Question: My db table looks like that. I'm trying to generate nav. menu from db table. Here is my tables screenshot

I wanna get something like that
'''
<li><a href="?page=1">Level 1</a>
<ul>
<li><a href="?page=2">Level2</a>
<ul>
<li><a href="?page=3">Level3</a></li>
</ul>
</li>
</ul>
</li>
'''
And here is my recursive php function that generates nav function.
'''
<!doctype html>
<head>
<meta http-equiv="Content-Type" content="text/html; charset=utf-8" />
</head>
<?php
require 'core/includes/db.php';
function menu($parent, $level){
global $db;
$q = $db->query("select * from menu where parent = '$parent'");
if($level > 0 && $q->num_rows > 0){
echo '<ul>';
}
while($row=$q->fetch_object()){
echo "<li>".$q->name."</li>"; (line 14)
//display this level's children
menu($q->id, $level+1); (line 16)
}
if($level > 0 && $q->num_rows > 0){
echo '</ul>';
}
}
echo '<ul>' . menu(0,0) . '</ul>'
?>
'''
Actually it doesn't generate anything. It works recursively and getting bunch of errors in php logs.
'''
[15-Sep-2011 00:47:22] PHP Notice: Undefined property: mysqli_result::$id in E:\Web Server\smiths-heimann.az
av.php on line 16
[15-Sep-2011 00:47:22] PHP Notice: Undefined property: mysqli_result::$name in E:\Web Server\smiths-heimann.az
av.php on line 14
'''
What's wrong with my function? Please help to fix that
Final PHP CODE
'''
<!doctype html>
<head>
<meta http-equiv="Content-Type" content="text/html; charset=utf-8" />
</head>
<?php
require 'core/includes/db.php';
function menu($parent, $level){
global $db;
$q = $db->query("select * from menu where parent = '$parent'");
if($level > 0 && $q->num_rows > 0){
echo '<ul>';
}
while($row=$q->fetch_object()){
echo "<li>";
echo '<a href="?page=' . $row->id . '">' . $row->name . '</a>';
//display this level's children
menu($row->id, $level+1);
echo "</li>
";
}
if($level > 0 && $q->num_rows > 0){
echo '</ul>';
}
}
echo '<ul>' . menu(0,0) . '</ul>'
?>
</html>
'''
OK. Now i'm getting what exactly what i want. Thank you Adam very much. But there are 3 pair of empty 's at the end of page. Why they are appearing? Please take a look
'''
<!doctype html>
<head>
<meta http-equiv="Content-Type" content="text/html; charset=utf-8" />
</head>
<li><a href="?page=1">Ana S@hif@</a></li>
<li><a href="?page=2">T@ftis texnikasi</a><ul><li><a href="?page=3">T@hluk@ uzr@ siralanma</a></li>
</ul></li>
<li><a href="?page=4">Istifad@ olunan texnologiyalar</a><ul><li><a href="?page=5">Qamma sua spektroskopiyasi</a></li>
<li><a href="?page=6">Portativ Ion Spektrometri</a></li>
<li><a href="?page=7">Infra qirmizi</a></li>
<li><a href="?page=8">Mikrodalga</a></li>
<li><a href="?page=9">Raman Spektroskopiyasi</a></li>
<li><a href="?page=10">Rentgen arasdirma sisteml@ri</a><ul><li><a href="?page=11">M@ktub v@ Banderollarin yoxlanisi</a></li>
<li><a href="?page=12">HiTraX Texnologiyasi</a></li>
</ul></li>
</ul></li>
<ul></ul>
</html>
'''
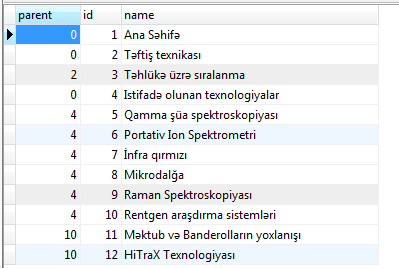
Answer: You have '$q' and '$row' mixed up in both lines 14 and 16. Each time your 'while' loop runs, it puts the current object (from '$q->fetch_object()') into '$row'. I've also updated my answer to better match your required output in the (updated) question
'''
while($row=$q->fetch_object()){
echo "<li>";
echo '<a href="?page=' . $row->id . '">' . $row->name . '</a>';
//display this level's children
menu($row->id, $level+1);
echo "</li>";
}
'''